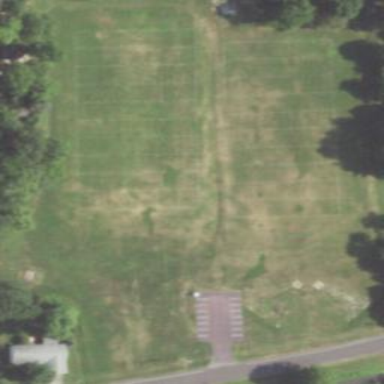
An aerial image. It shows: Ground level pitch dedicated for American football.